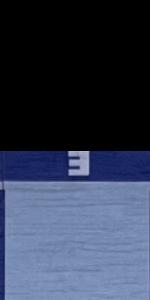
Label: Empty